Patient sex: M
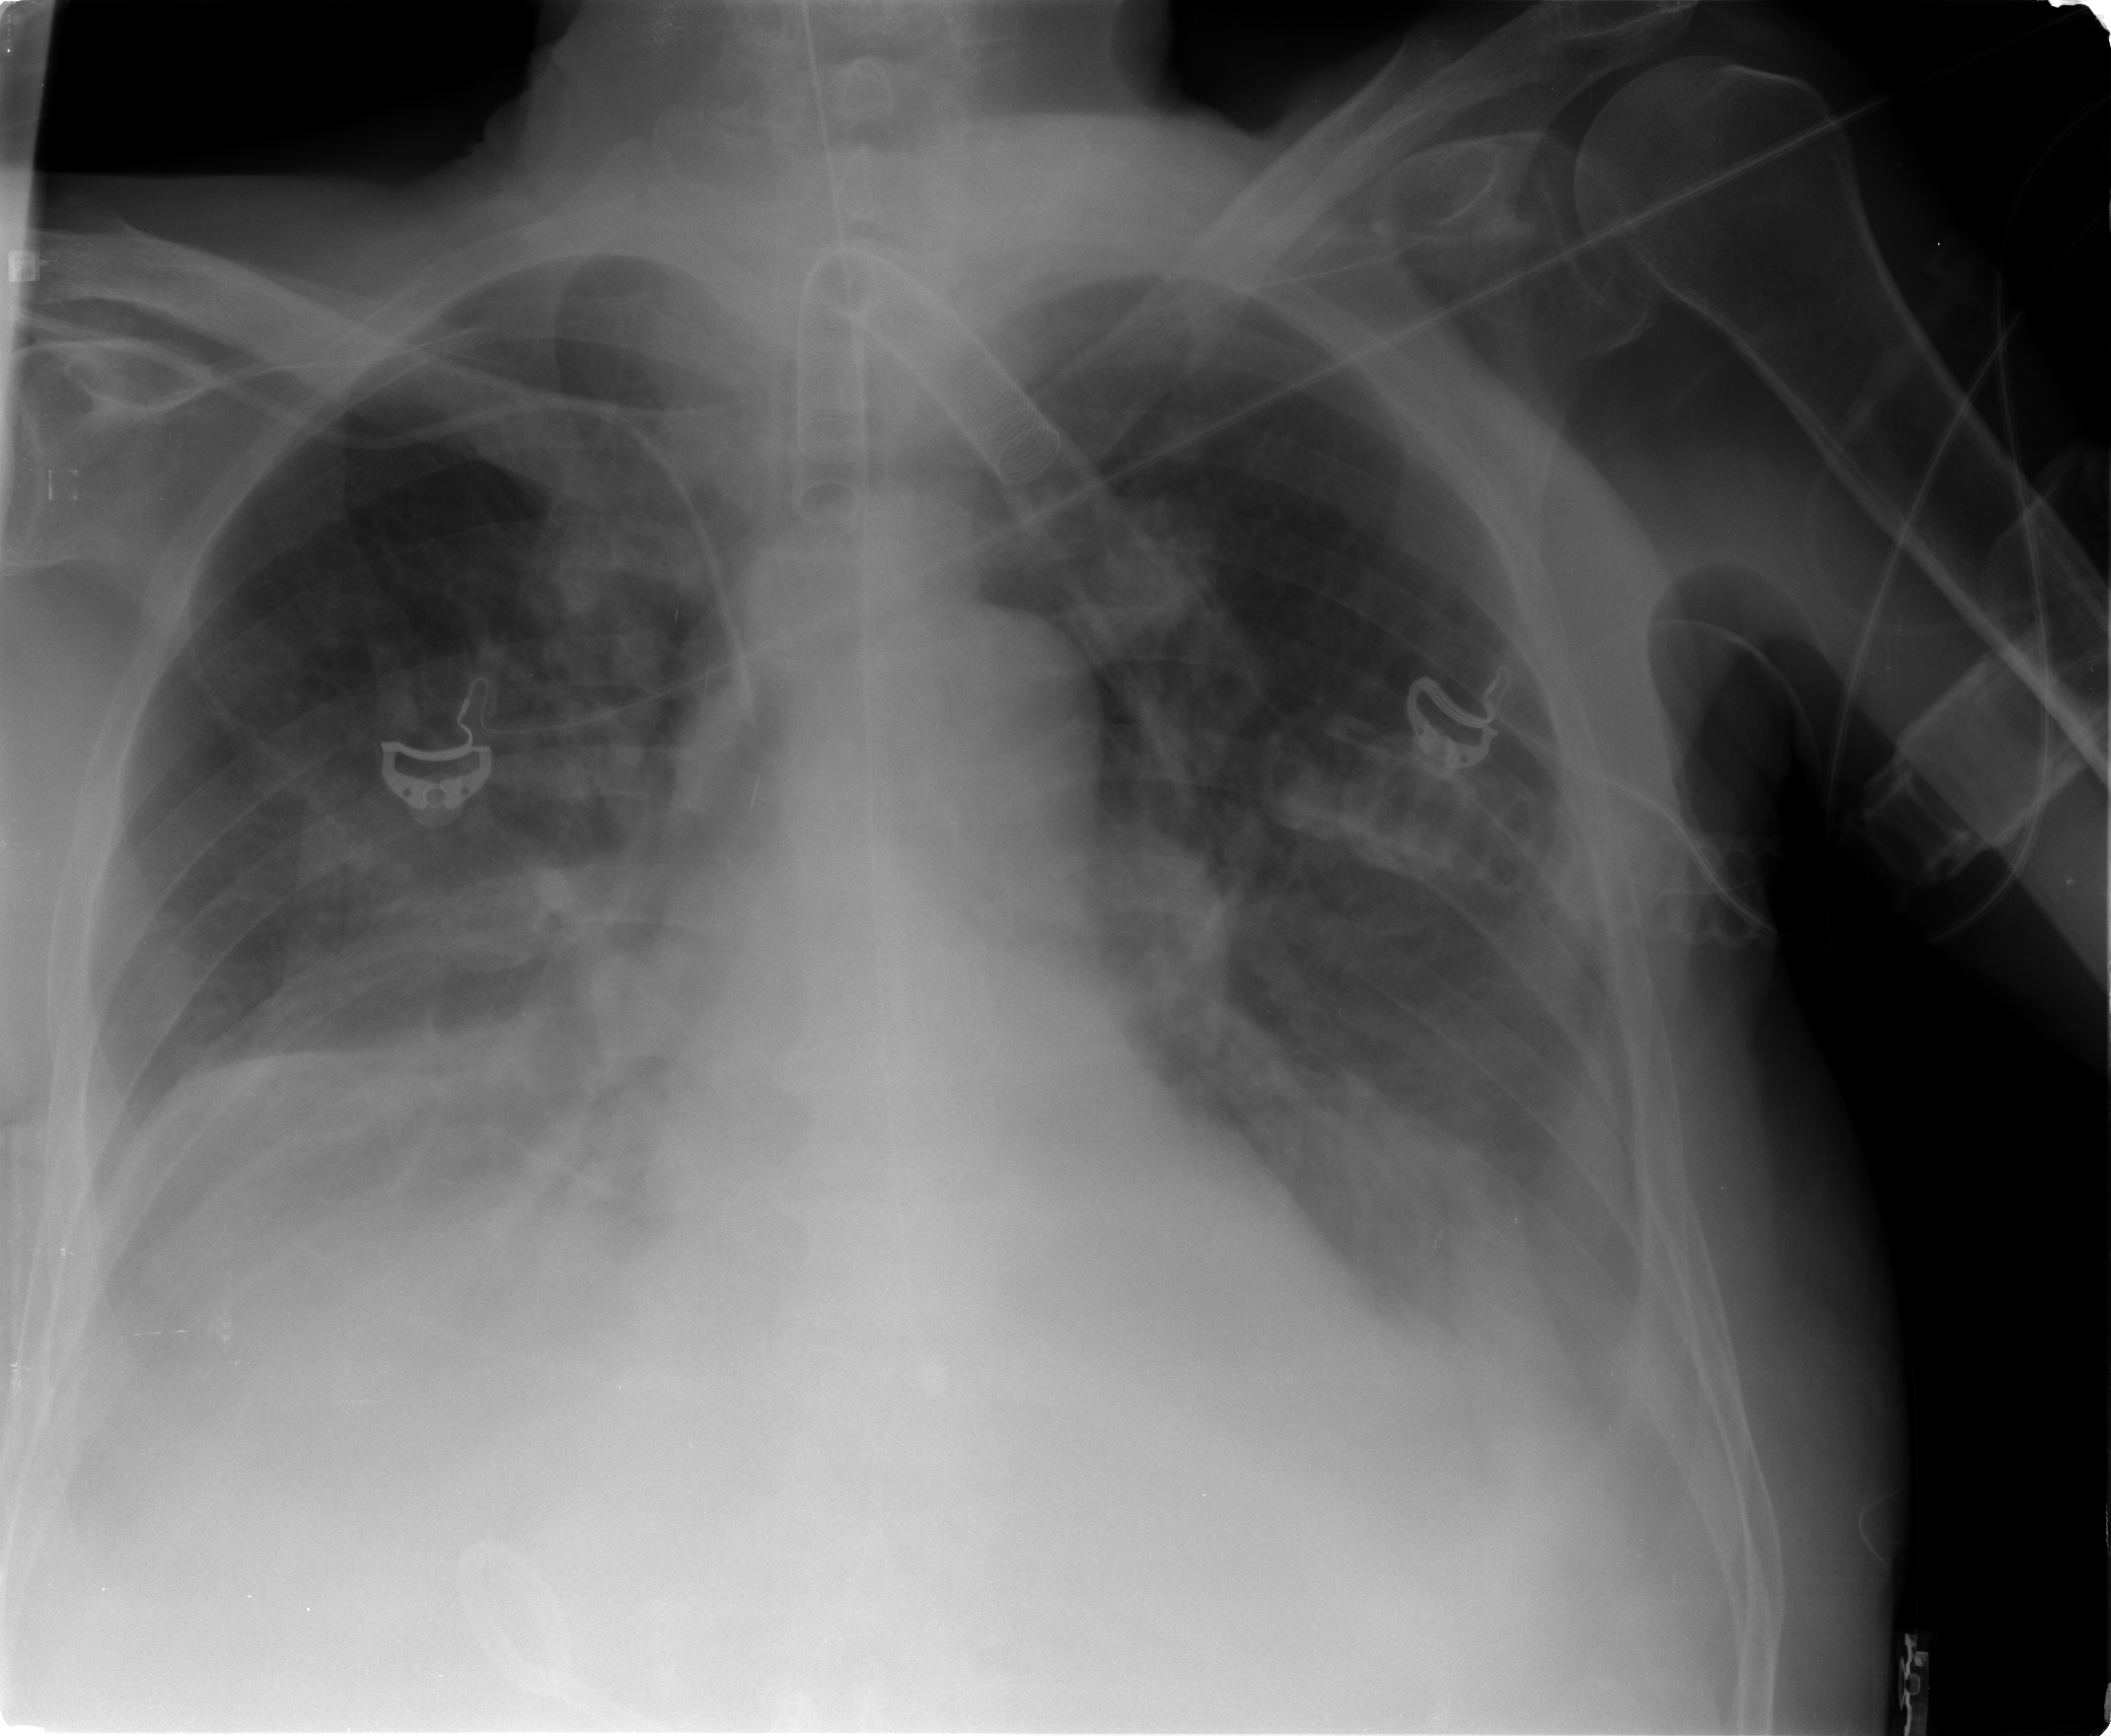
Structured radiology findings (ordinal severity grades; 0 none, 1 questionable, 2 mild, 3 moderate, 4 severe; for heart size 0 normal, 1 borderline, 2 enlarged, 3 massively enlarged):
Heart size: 0
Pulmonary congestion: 2
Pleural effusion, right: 3
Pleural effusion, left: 2
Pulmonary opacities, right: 3
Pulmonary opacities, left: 1
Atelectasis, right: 3
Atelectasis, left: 2